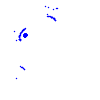
Particle: electron